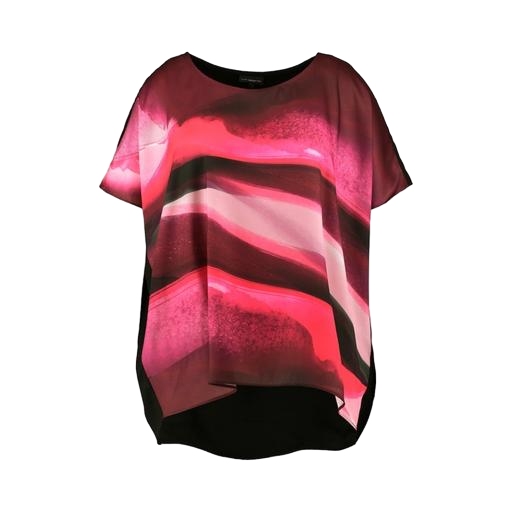
multicolor curve t-shirt cami, flowing and dark shirt, black pink swing top, white background